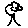
Label: tree